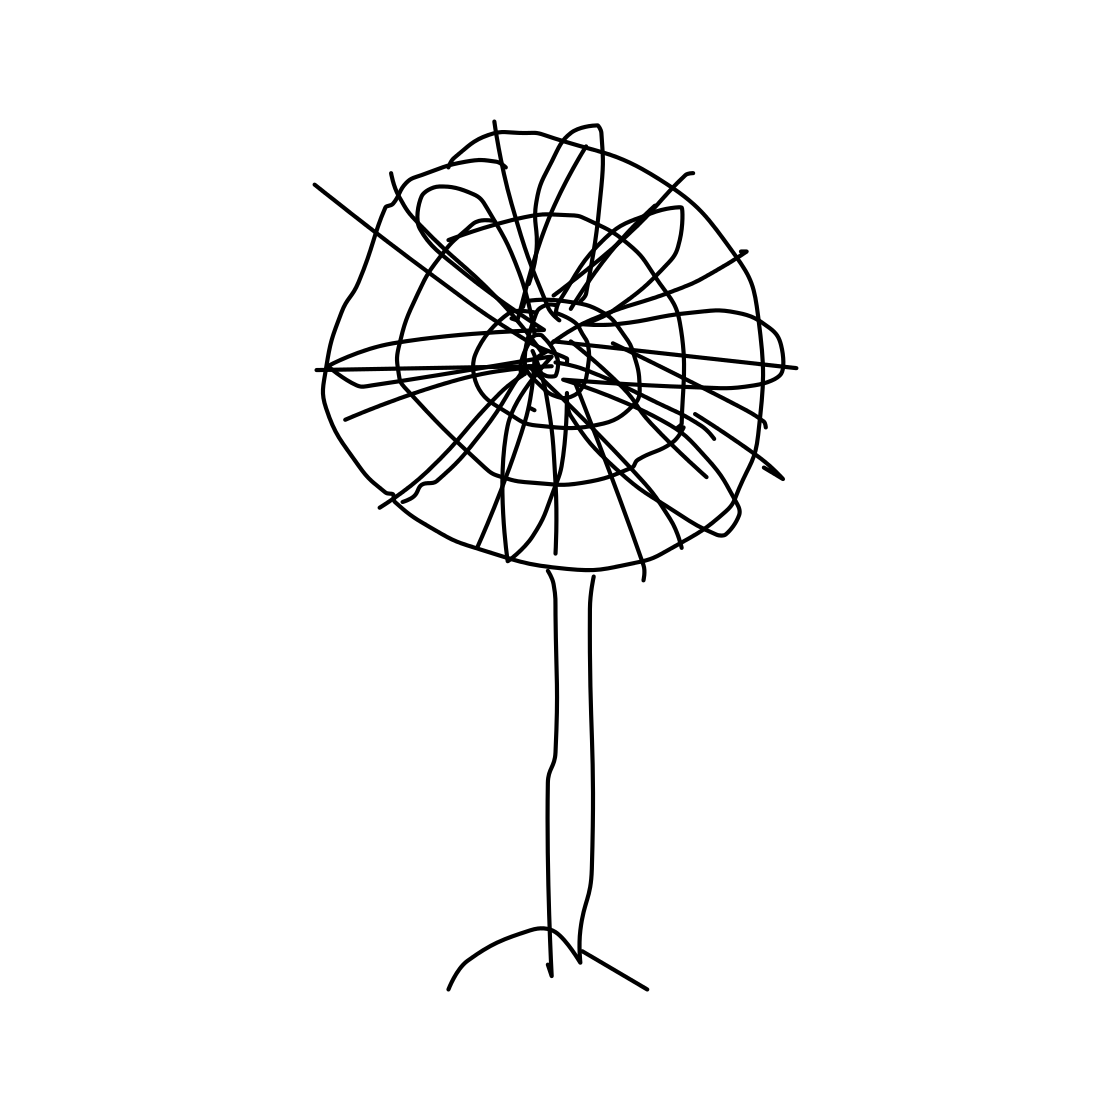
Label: fan